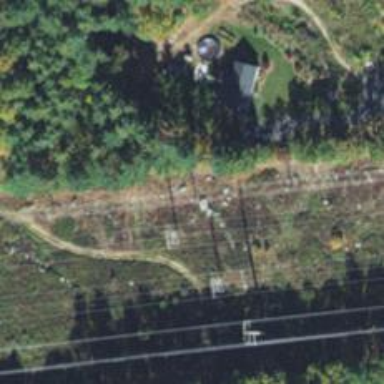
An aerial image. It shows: Power pole.